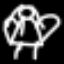
Label: angel